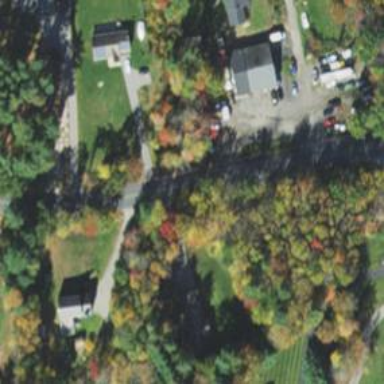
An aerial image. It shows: Residential driveway serving as service road.